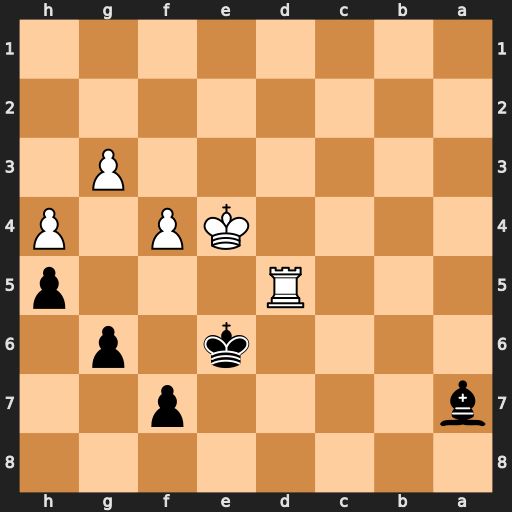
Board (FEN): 8/b4p2/4k1p1/3R3p/4KP1P/6P1/8/8
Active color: b
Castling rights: -
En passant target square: -
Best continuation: f5+ Rxf5 gxf5+